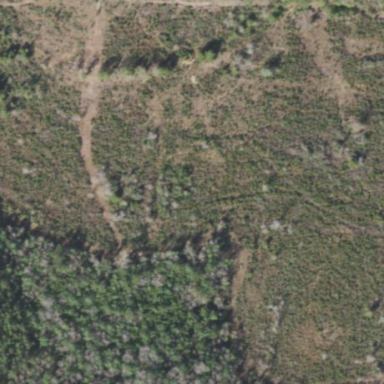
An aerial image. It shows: Patch of scrub vegetation.